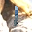
Label: 1